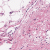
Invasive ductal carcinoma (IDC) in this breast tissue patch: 0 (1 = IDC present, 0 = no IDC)